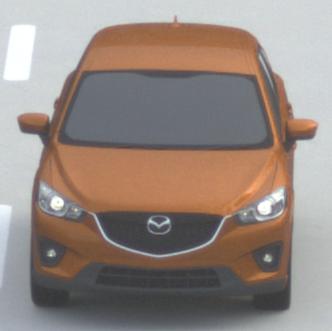
Make: Mazda
Model: CX-5 2.0 SKYACTIV-G 160
Detailed model: CX-5 (GH)
Model produced from: 2012/04
Model produced until: 2015/02
Doors: 5
Color: orange
Road condition: dry road
Daytime: morning or afternoon
Contrast: low contrast